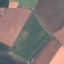
Label: AnnualCrop